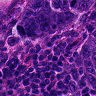
Metastatic tissue present: yes